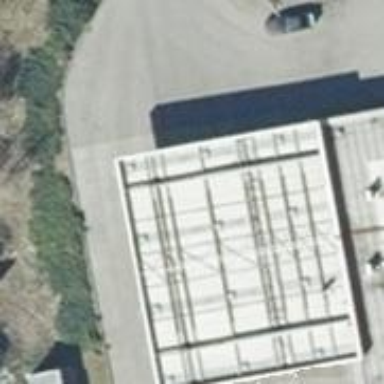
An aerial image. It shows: View of roof of building.